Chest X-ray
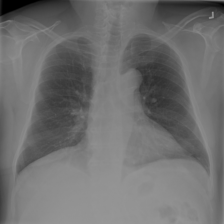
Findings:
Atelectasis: positive
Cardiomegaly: negative
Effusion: negative
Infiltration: negative
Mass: negative
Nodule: negative
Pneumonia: negative
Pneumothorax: negative
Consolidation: negative
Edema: negative
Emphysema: negative
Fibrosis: negative
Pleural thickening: negative
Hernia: negative